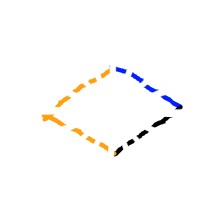
Shape: rhombus